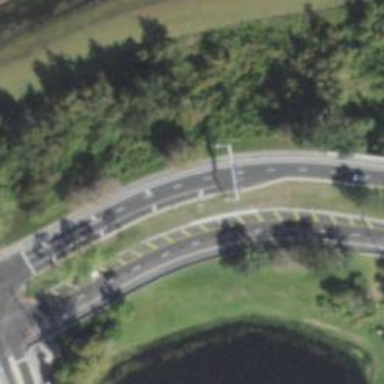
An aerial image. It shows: Overhead guidepost.